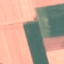
Land use / land cover class: AnnualCrop